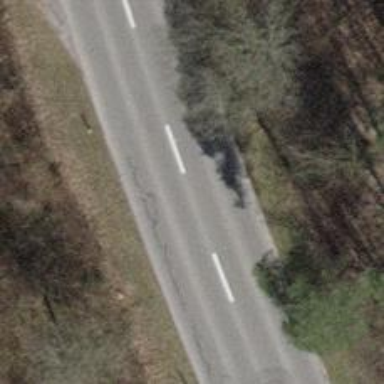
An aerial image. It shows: Tertiary road with asphalt surface.